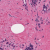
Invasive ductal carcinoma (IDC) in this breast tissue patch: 0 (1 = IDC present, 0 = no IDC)